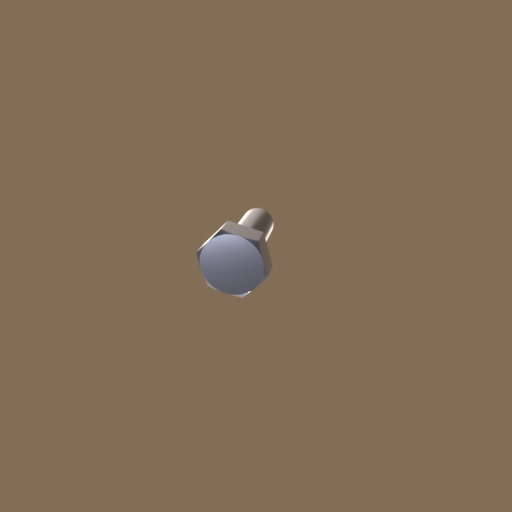
Label: bolt